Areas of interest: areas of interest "Training Institution"
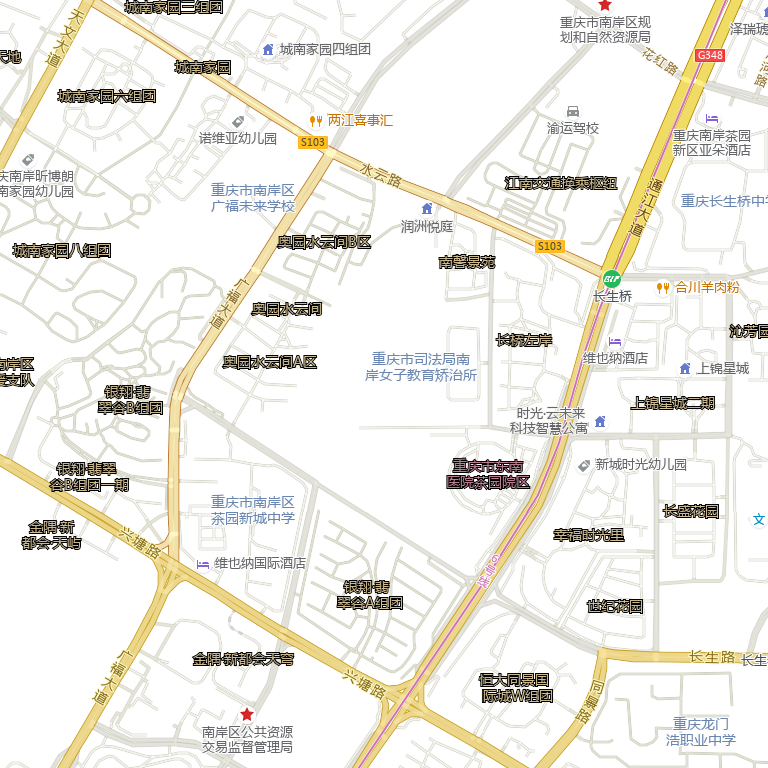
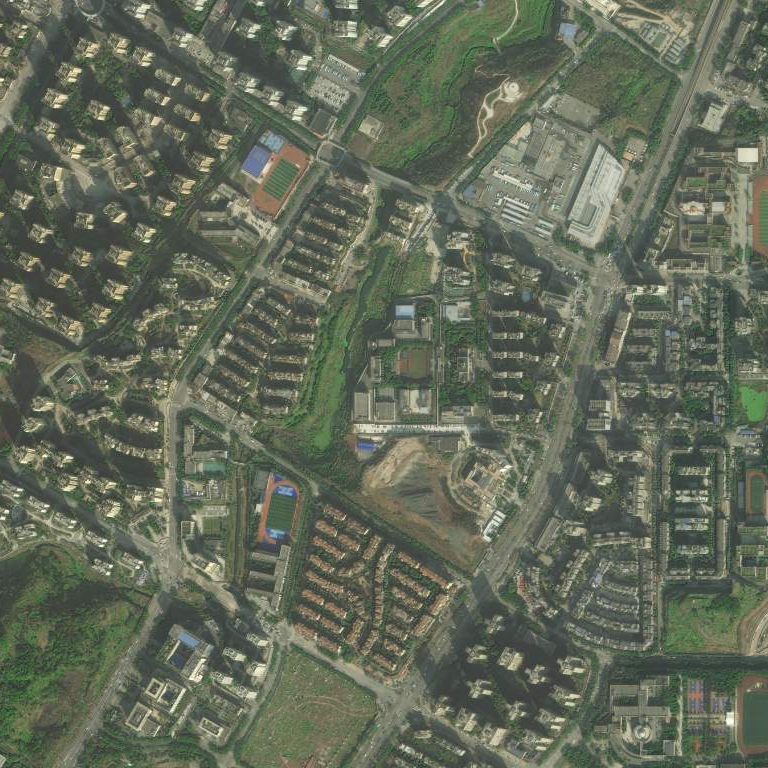